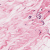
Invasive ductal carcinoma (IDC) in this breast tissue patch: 0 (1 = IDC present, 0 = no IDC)